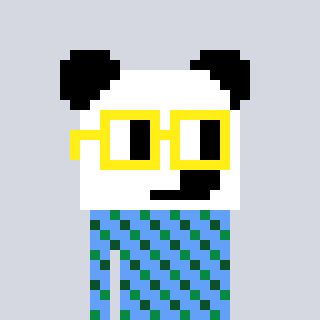
a pixel art character with square yellow glasses, a panda-shaped head and a blue-colored body on a cool background